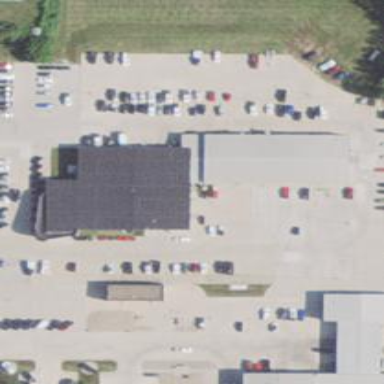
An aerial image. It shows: Building housing car shop.